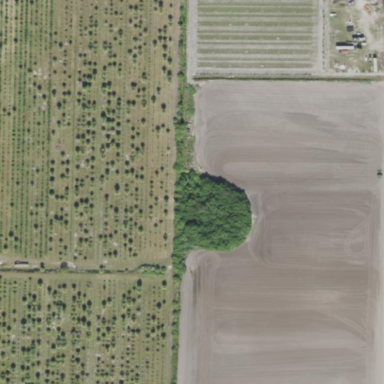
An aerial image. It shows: Orchard with palm trees.